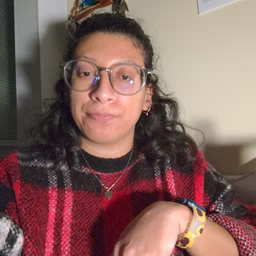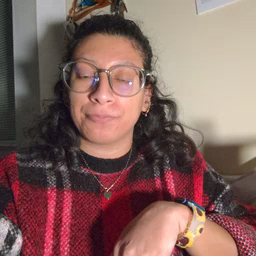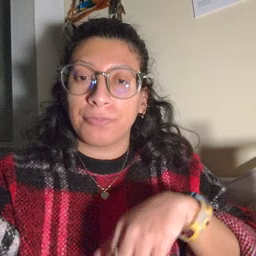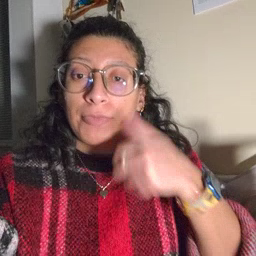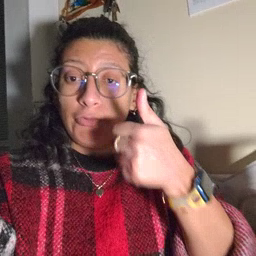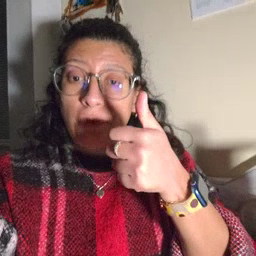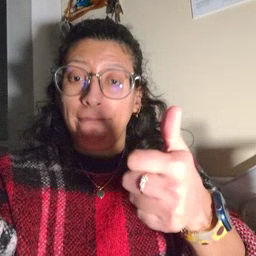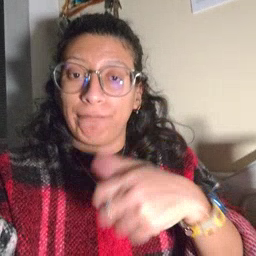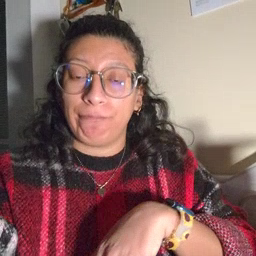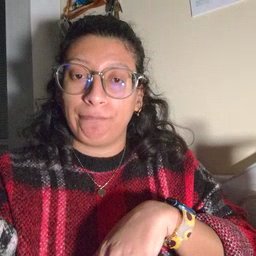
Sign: yourself